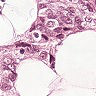
Metastatic tissue present: yes